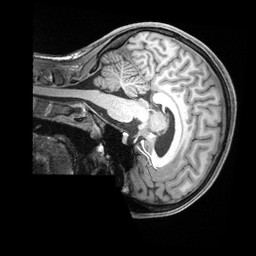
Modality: T1w
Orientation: sagittal
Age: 19
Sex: female
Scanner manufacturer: siemens
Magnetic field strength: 3 T
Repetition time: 2.4 s
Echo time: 0.00226 s